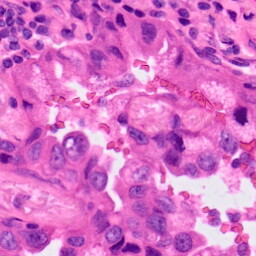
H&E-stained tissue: Lung